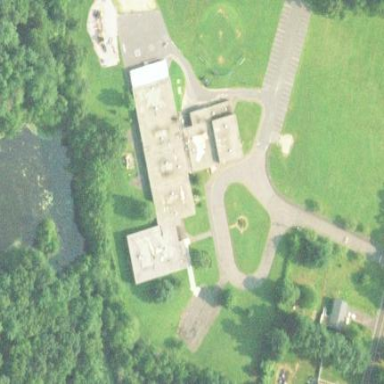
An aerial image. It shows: School.